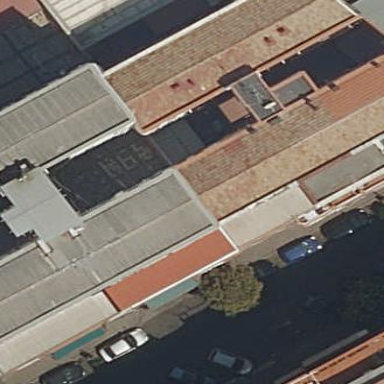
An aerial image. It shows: School building.